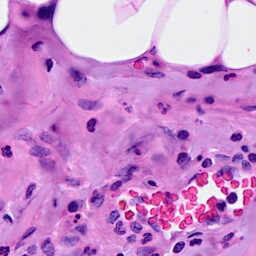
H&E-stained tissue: Breast